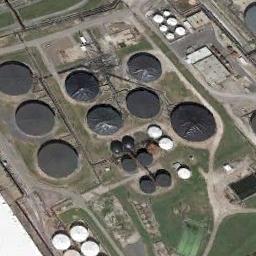
Label: storage tanks